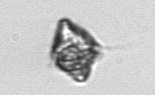
Label: Kryptoperidinium_triquetrum